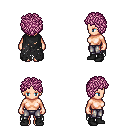
a pixel art fantasy rpg character, female body template, human, light skin, black tattered cape, metal pants, pink curly afro hairstyle, black shoes, four views (front, back, left, right), 2x2 character sprite sheet, small pixel art, hard edges, no anti-aliasing